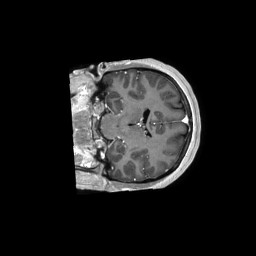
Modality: T1w
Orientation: coronal
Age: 19
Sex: female
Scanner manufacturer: philips
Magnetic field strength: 1.5 T
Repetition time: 0.008338 s
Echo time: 0.003825 s